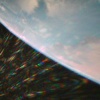
Label: sunburn